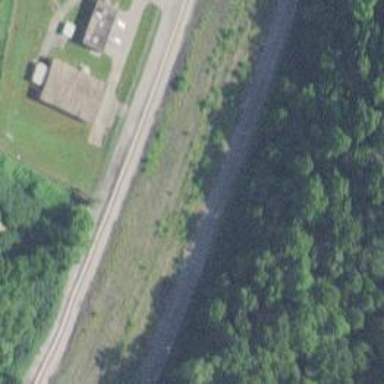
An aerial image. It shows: Railway siding for service.